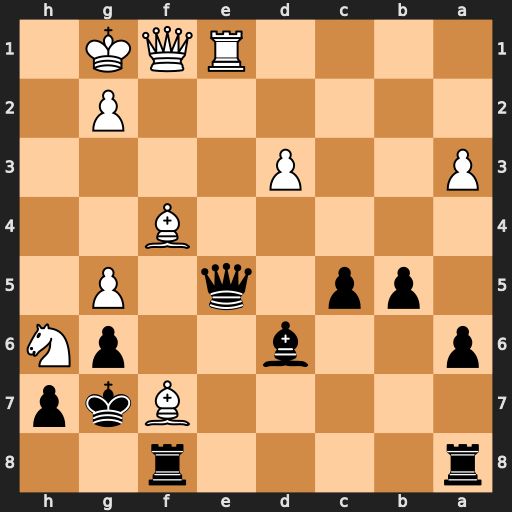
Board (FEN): r4r2/5Bkp/p2b2pN/1pp1q1P1/5B2/P2P4/6P1/4RQK1
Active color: b
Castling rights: -
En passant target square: -
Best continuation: Qxf4 Qxf4 Bxf4